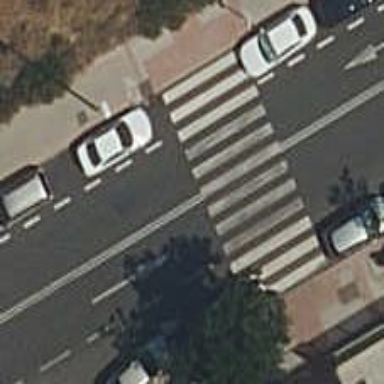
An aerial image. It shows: Zebra crossing on the road.